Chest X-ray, PA view. Patient: 66 years old, sex M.
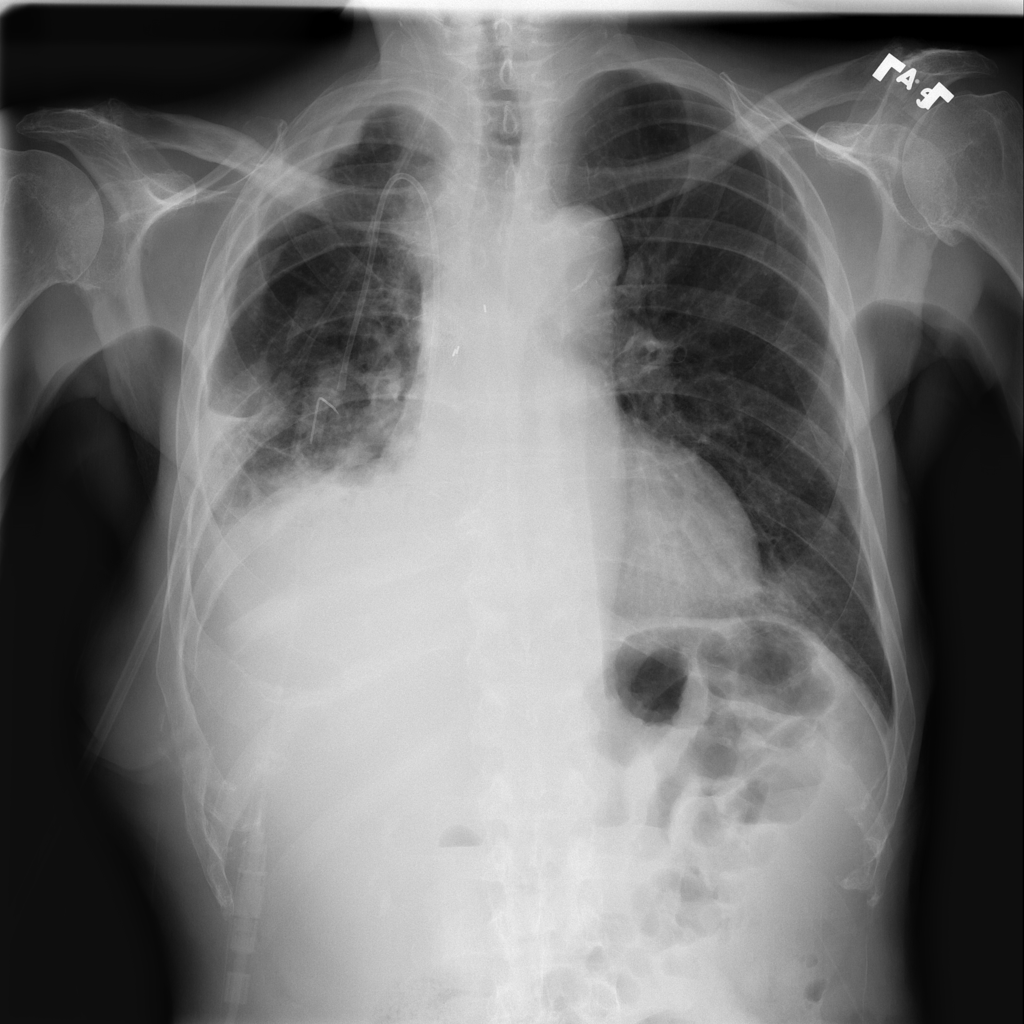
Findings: No Finding